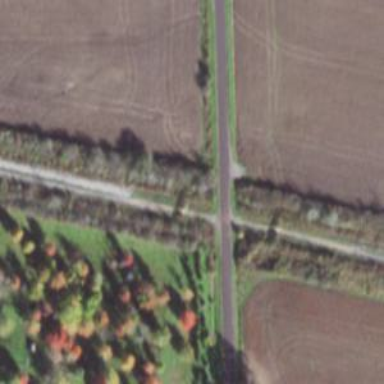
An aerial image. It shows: Single track disused railway road.